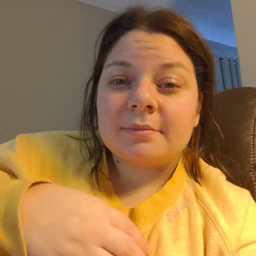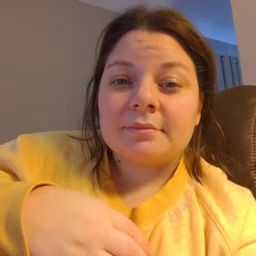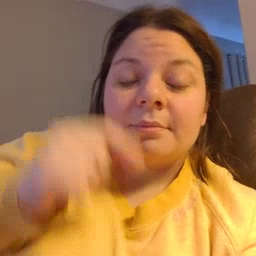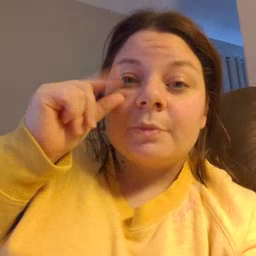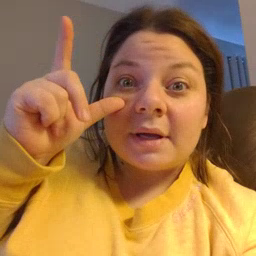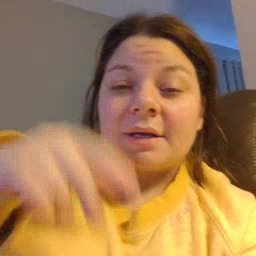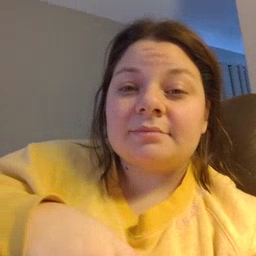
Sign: wake